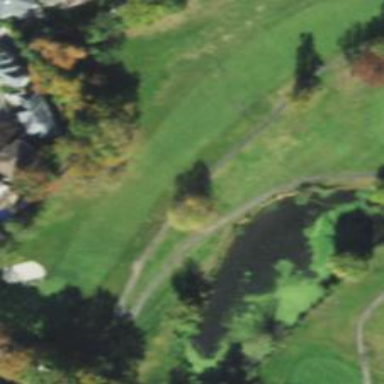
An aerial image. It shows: Path for both roads and golfers.